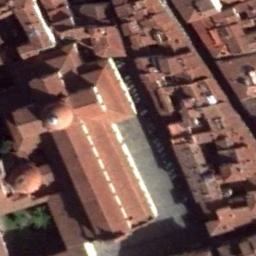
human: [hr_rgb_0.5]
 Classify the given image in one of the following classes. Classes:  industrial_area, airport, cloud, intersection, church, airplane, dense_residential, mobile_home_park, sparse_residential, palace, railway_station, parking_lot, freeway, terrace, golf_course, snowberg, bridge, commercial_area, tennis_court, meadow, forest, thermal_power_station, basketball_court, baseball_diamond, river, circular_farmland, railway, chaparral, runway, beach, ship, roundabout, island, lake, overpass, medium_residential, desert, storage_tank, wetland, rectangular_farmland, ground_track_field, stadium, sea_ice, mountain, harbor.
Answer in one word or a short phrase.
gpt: church